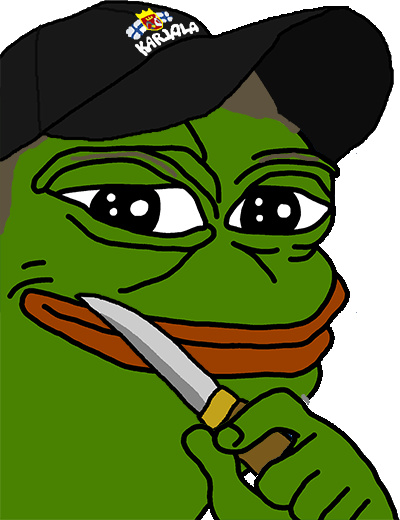
Label: 5_Pepe